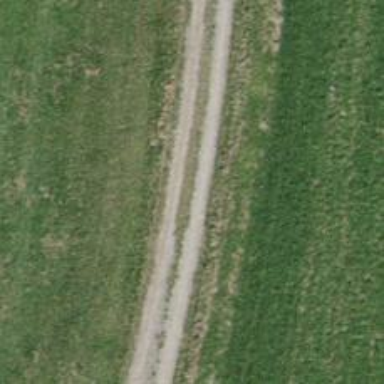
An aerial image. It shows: Compacted grade3 track.